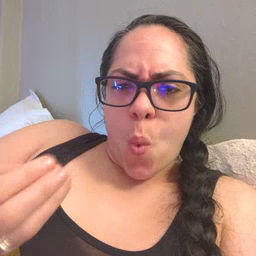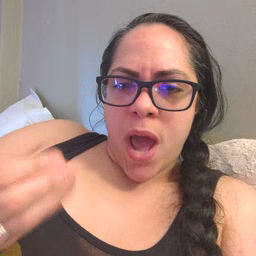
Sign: wet